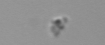
Label: detritus